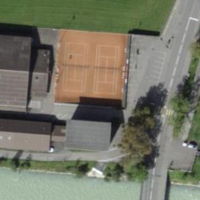
EUNIS habitat code: 55
Species observed at this site:
Passer domesticus
Corvus corone
Delichon urbicum